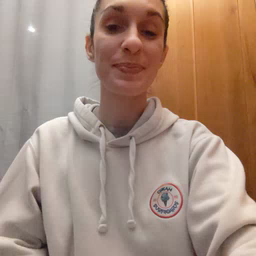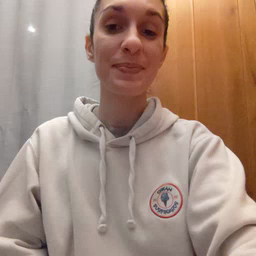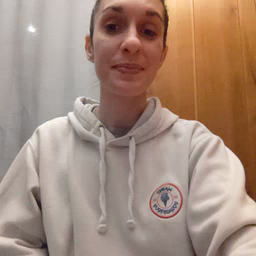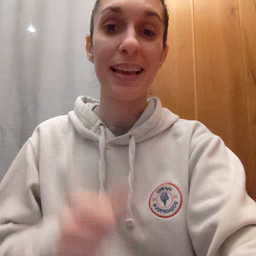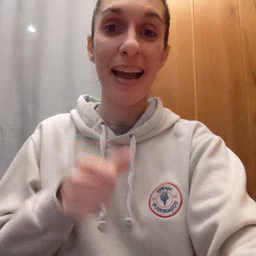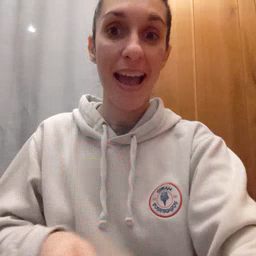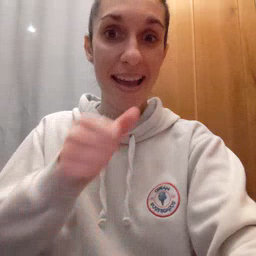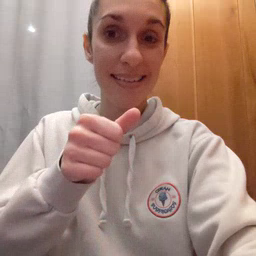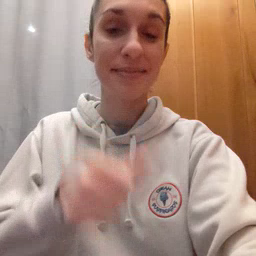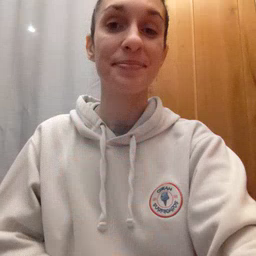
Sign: hide